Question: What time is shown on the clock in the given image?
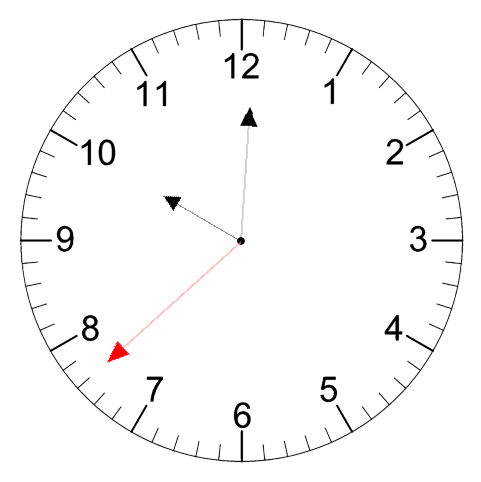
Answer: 10:00:38